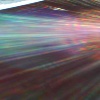
Label: sunburn